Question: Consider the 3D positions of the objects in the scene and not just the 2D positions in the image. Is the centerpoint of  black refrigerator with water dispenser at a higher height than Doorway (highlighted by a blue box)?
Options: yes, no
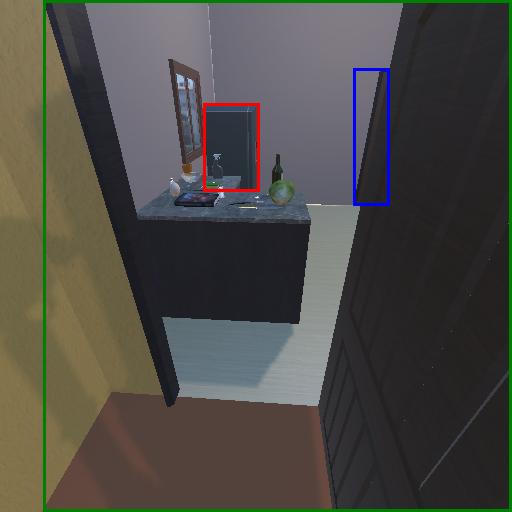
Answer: yes